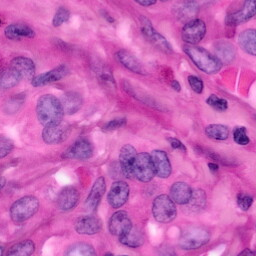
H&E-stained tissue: Pancreatic